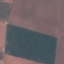
Land use / land cover class: AnnualCrop